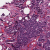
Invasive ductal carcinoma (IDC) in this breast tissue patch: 1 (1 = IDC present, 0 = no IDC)